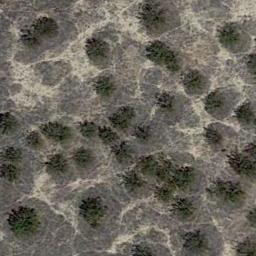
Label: chaparral